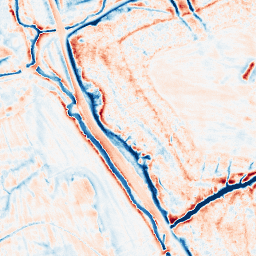
Category: edge_preserving
Decomposition family: guided
Decomposition parameters: radius: 4
eps: 1
Upsampling method: sinc_hamming
Upsampling parameters: scale: 4
kernel_size: 16
Upsampling scale: 4